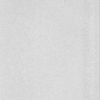
Label: dusty